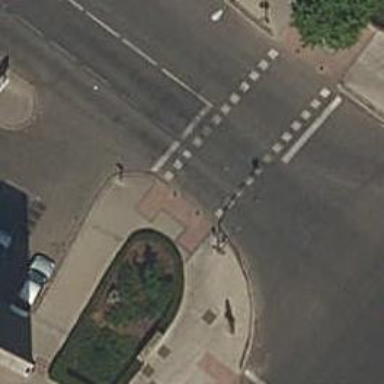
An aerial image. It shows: Road crossing with traffic signals.